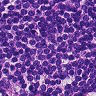
Metastatic tissue present: no